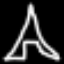
Label: The Eiffel Tower